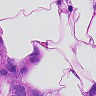
Metastatic tissue present: yes